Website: macys
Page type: account-selection
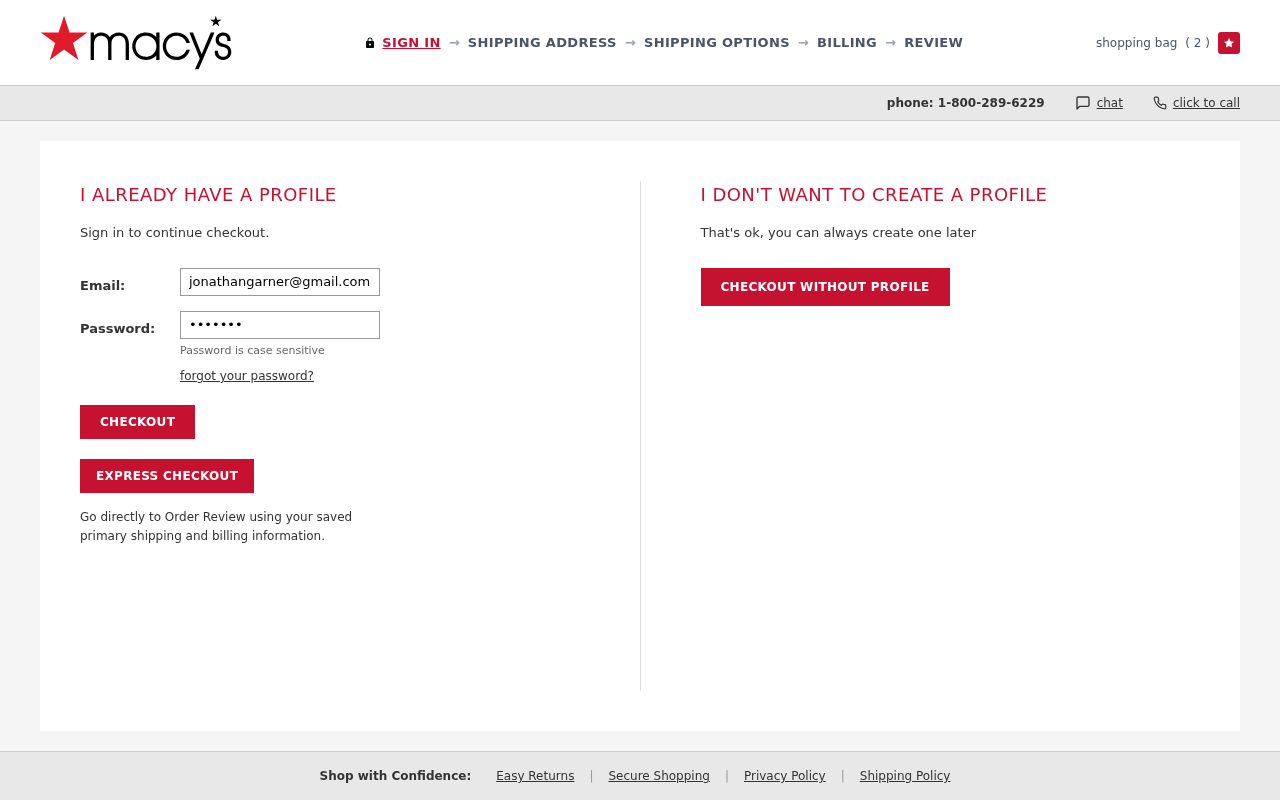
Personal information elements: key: PII_EMAIL
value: jonathangarner@gmail.com
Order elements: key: ORDER_NUM_ITEMS
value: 2